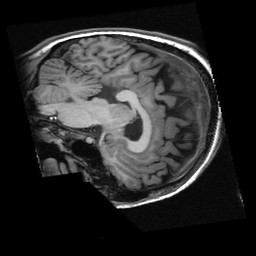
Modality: T1w
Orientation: sagittal
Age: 20
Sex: female